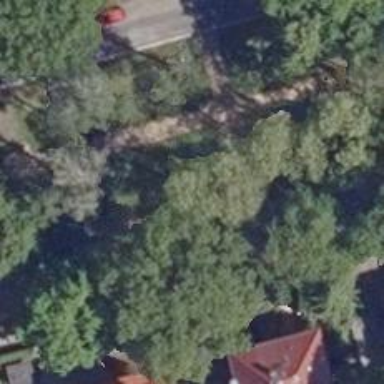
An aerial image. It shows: Robinia tree in natural setting.